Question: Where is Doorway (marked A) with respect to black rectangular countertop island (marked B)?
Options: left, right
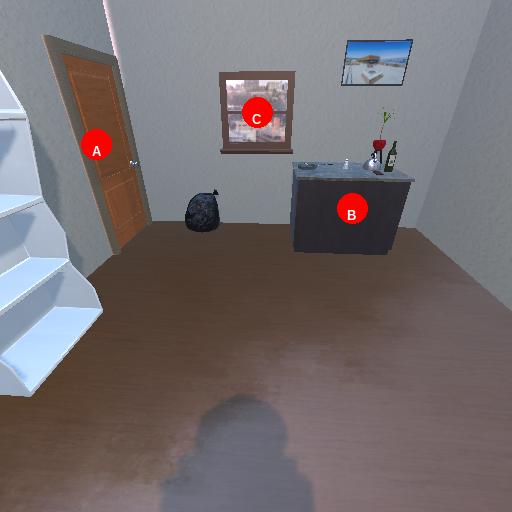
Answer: left